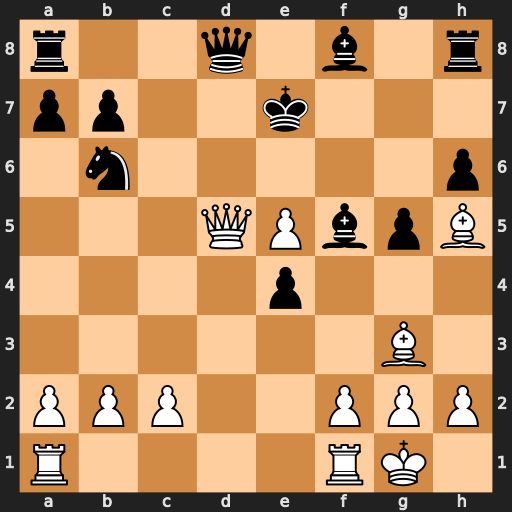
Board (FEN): r2q1b1r/pp2k3/1n5p/3QPbpB/4p3/6B1/PPP2PPP/R4RK1
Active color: w
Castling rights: -
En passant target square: -
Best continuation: Qf7#